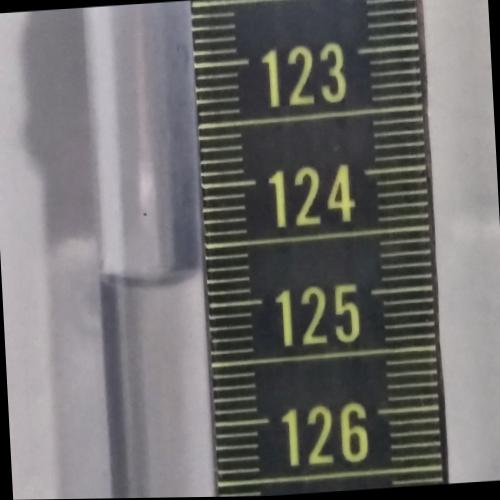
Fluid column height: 124.7 cm